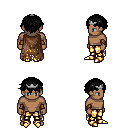
a pixel art fantasy rpg character, male body template, human, dark skin, brown tattered cape, gold greaves, black short bangs hairstyle, silver tiara, cloth bracers, gold boots, four views (front, back, left, right), 2x2 character sprite sheet, small pixel art, hard edges, no anti-aliasing